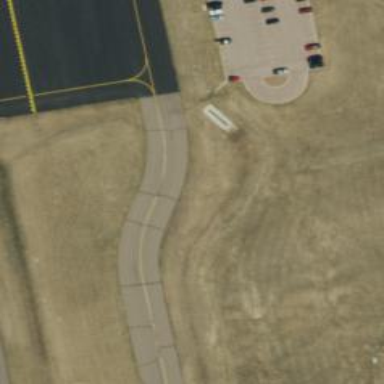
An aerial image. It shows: Image of taxiway at airport.